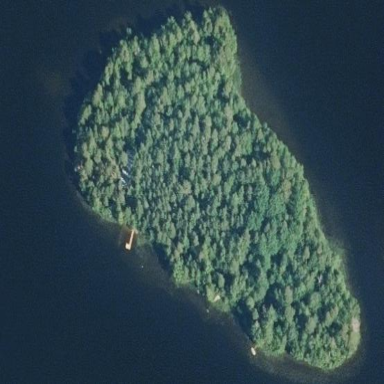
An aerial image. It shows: Islet.